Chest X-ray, AP view. Patient: 60 years old, sex F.
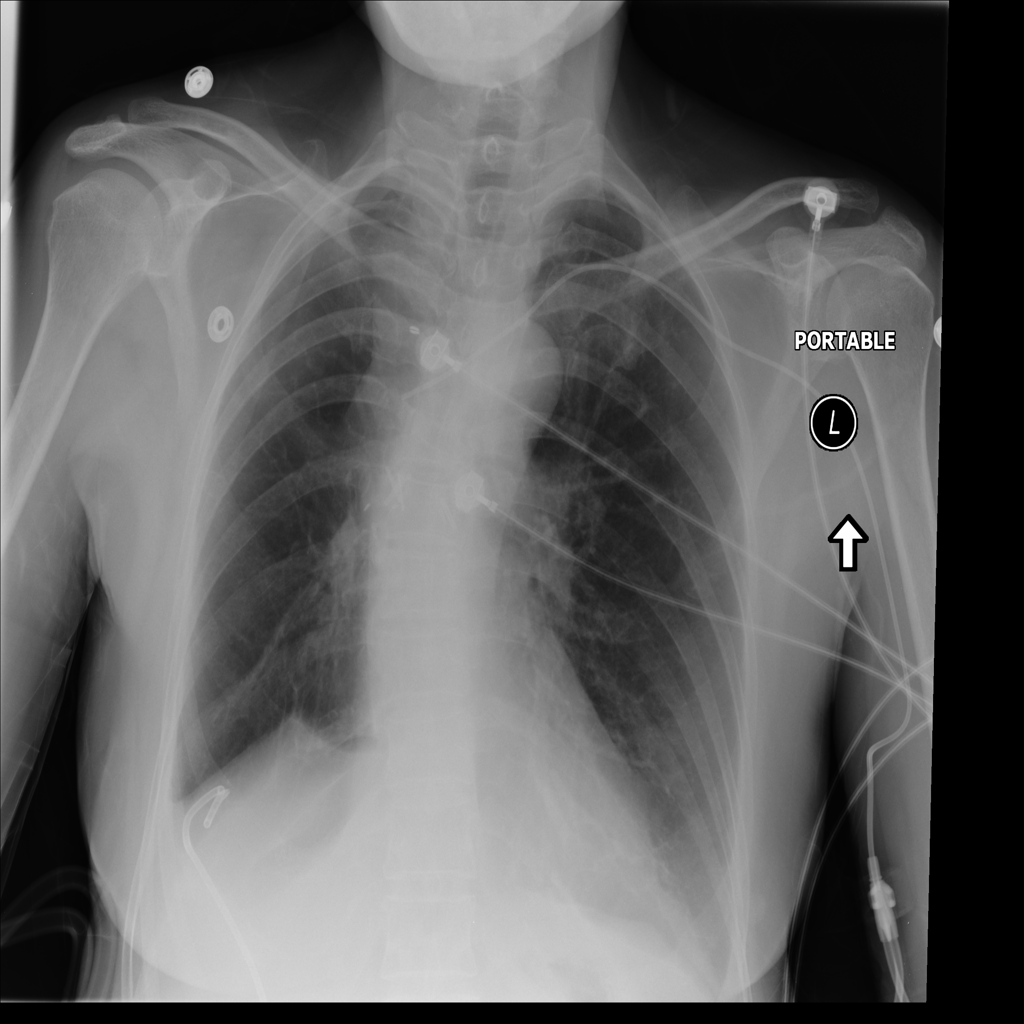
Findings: Effusion, Infiltration